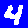
Digit: 4